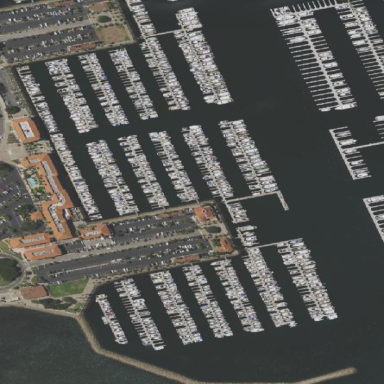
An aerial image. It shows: Marina area for leisure land.